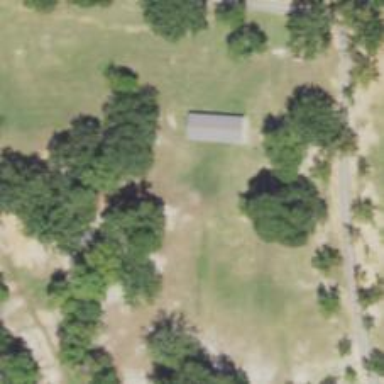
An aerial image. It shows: Disc golf basket.